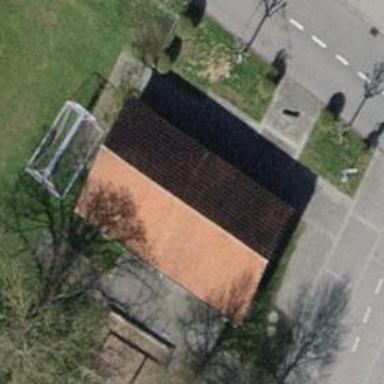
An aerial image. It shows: Shed designated for bicycle parking.